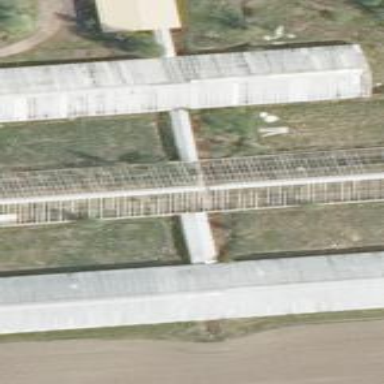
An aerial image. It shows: Greenhouse.